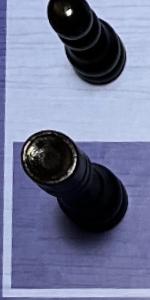
Label: Rook_Black